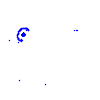
Particle: kaon